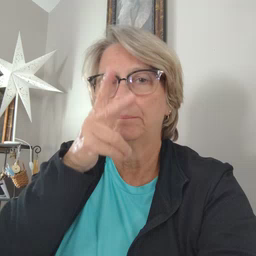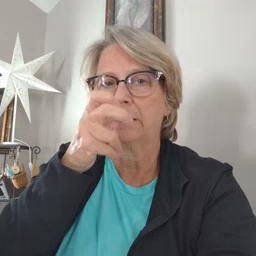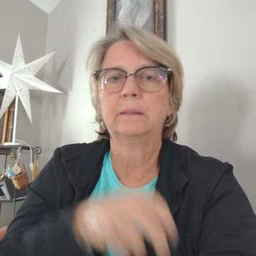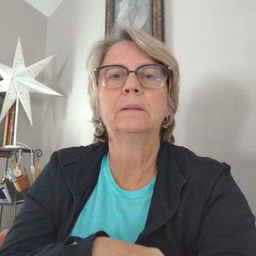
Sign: bug